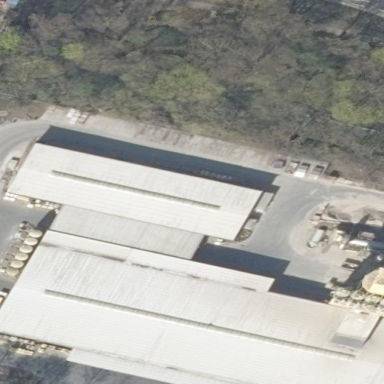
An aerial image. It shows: Industrial building.